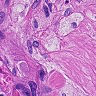
Metastatic tissue present: yes